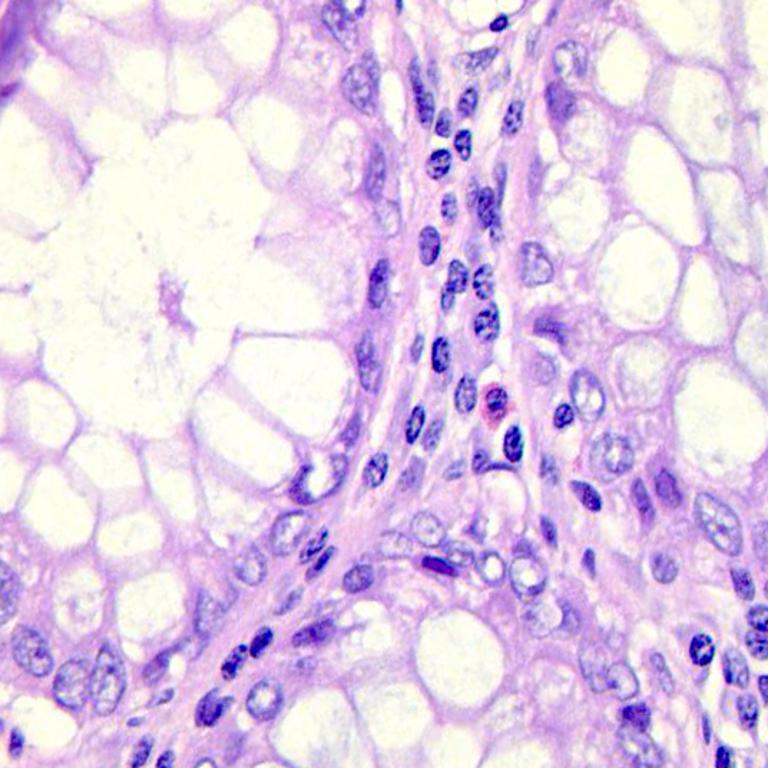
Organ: colon
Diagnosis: benign